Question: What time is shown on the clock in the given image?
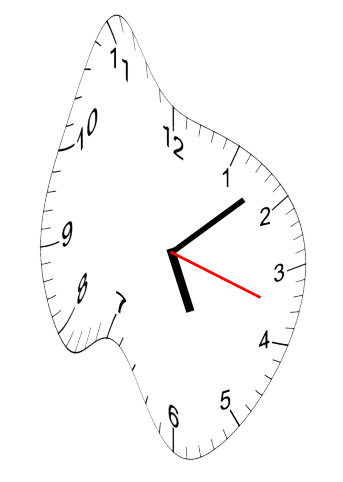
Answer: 05:08:18